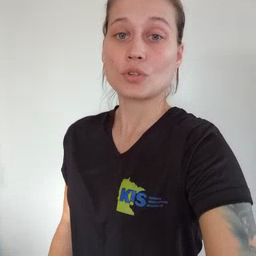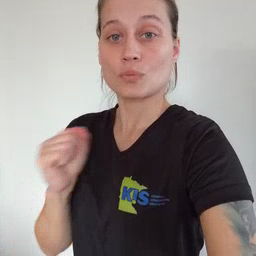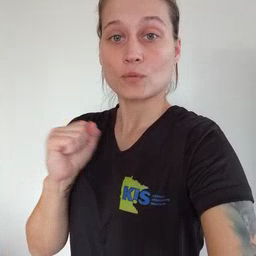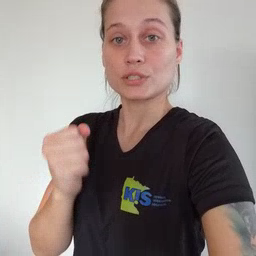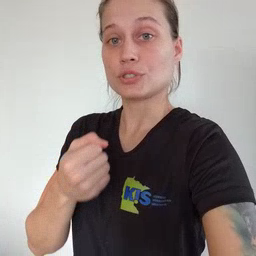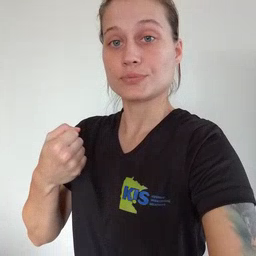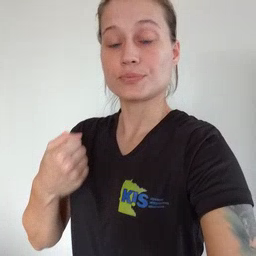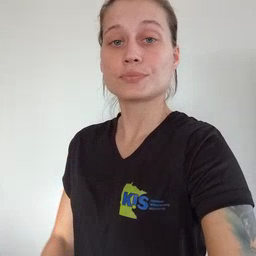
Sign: refrigerator